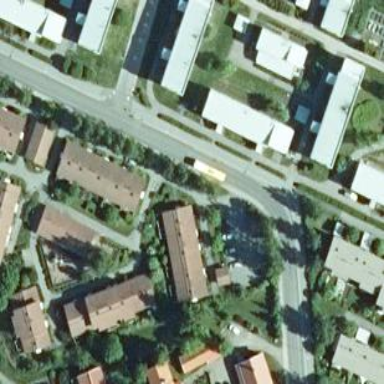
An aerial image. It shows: Residential road with separate asphalt sidewalk.